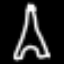
Label: The Eiffel Tower